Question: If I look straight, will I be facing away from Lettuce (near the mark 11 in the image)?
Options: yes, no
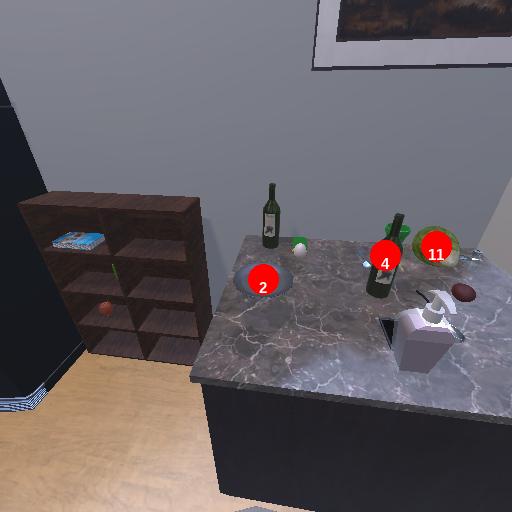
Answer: yes